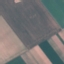
Label: AnnualCrop